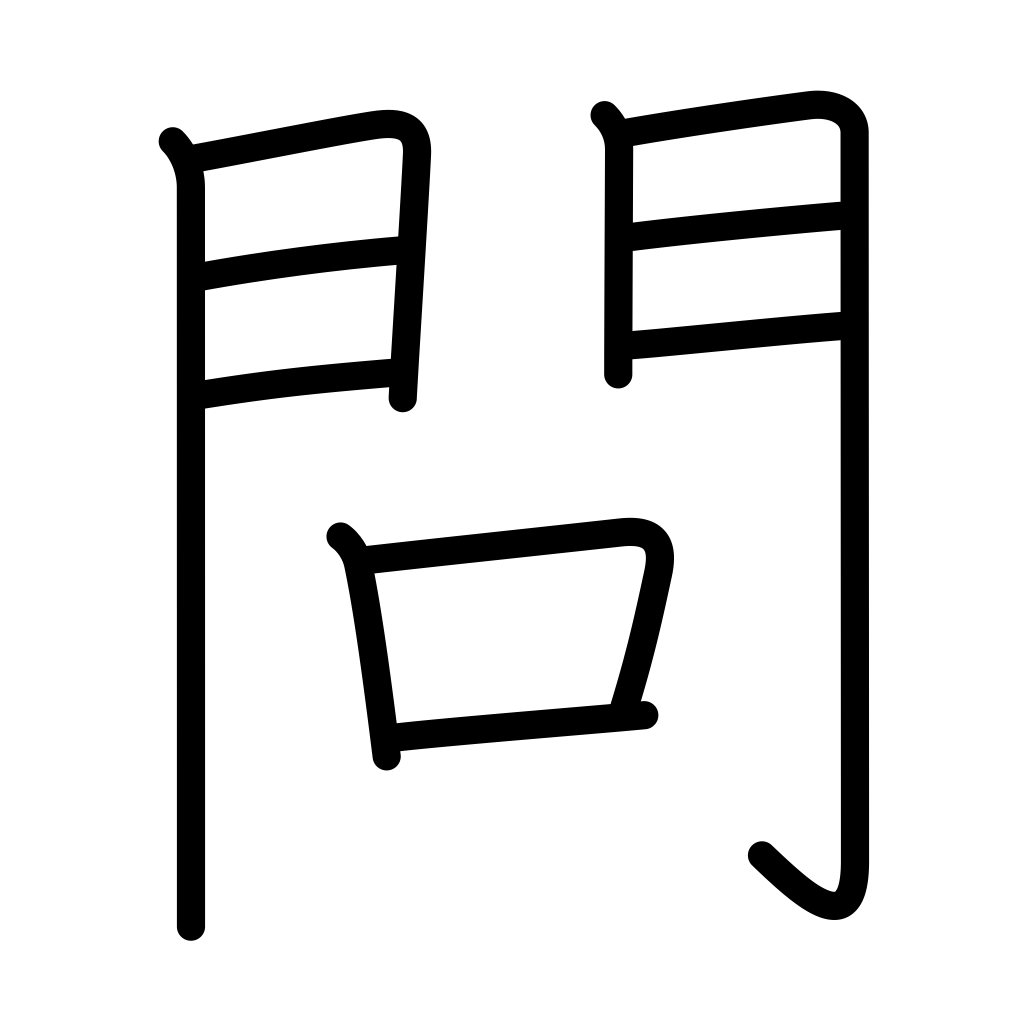
Meaning: question, ask, problem